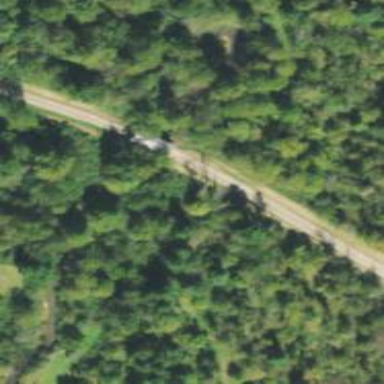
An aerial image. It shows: Covered bridge on residential road.